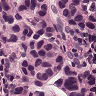
Metastatic tissue present: yes